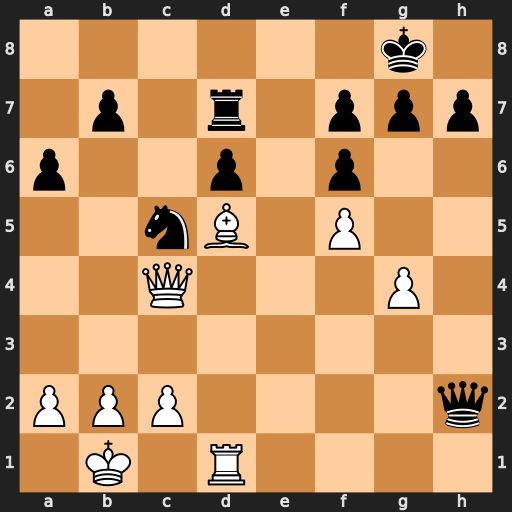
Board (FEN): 6k1/1p1r1ppp/p2p1p2/2nB1P2/2Q3P1/8/PPP4q/1K1R4
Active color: w
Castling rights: -
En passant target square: -
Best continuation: b4 b5 Qc3